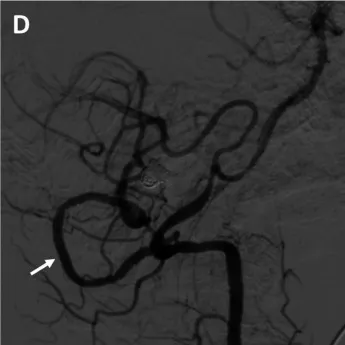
Patient #7. Patent bypass. Lateral right vertebral artery injection (arrow highlights bypass).
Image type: radiology (x_ray)